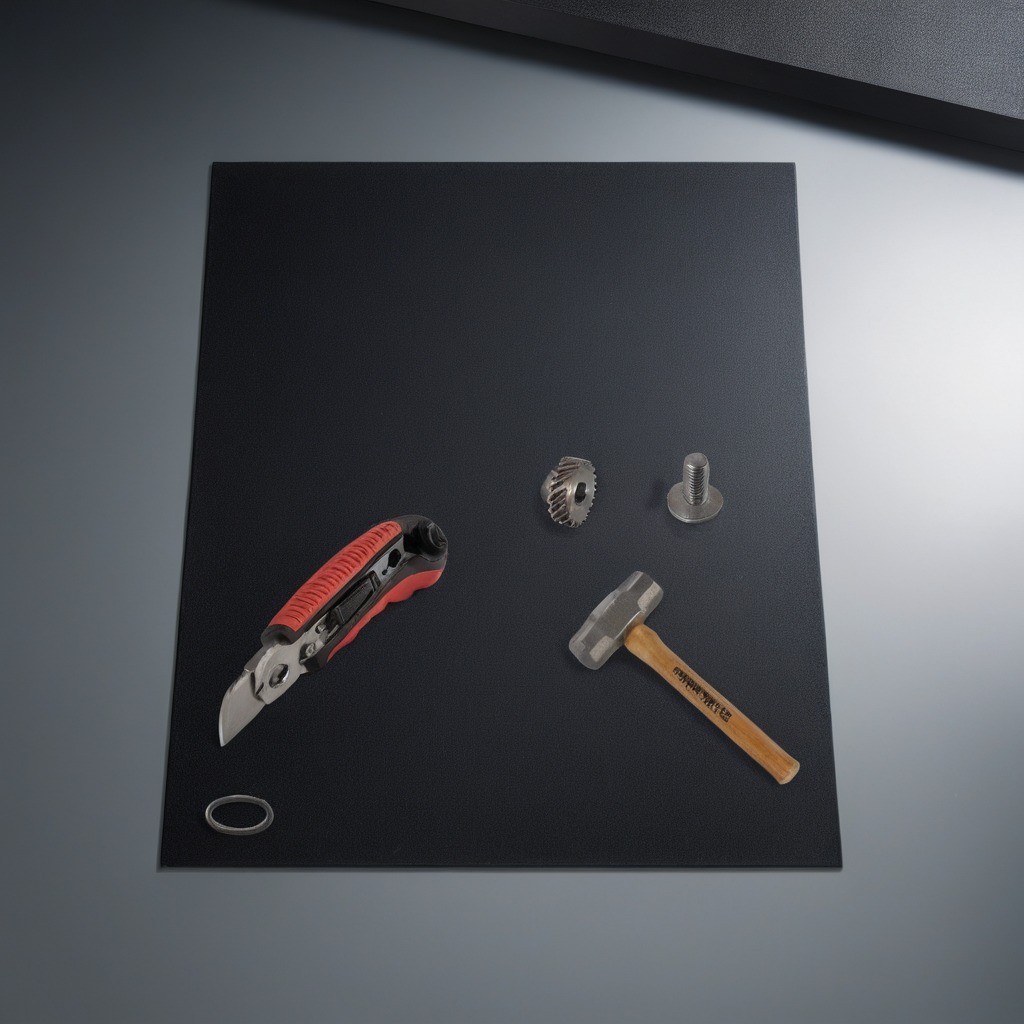
A rubber Oring, a steel gear with teeth, a utility knife, a metal machine screw, and a hammer are lying on the clean granite tabletop covered with a black rubber mat inside a workshop under bright overhead lighting crisp shadows high clarity worn but beneath the mat.